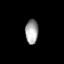
Tissue: lung
Cell type: Epithelial cells
Senescence score: 0.5551
Nuclear area (px): 305
Mean DAPI intensity: 164.436